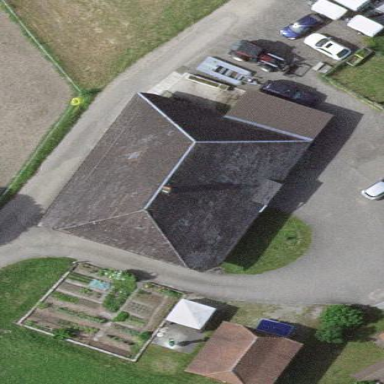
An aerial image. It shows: Farm building.